Field crop: maize
Growth stage: 2
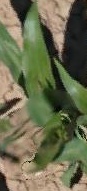
Species: maize